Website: home-depot
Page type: customer-info-address
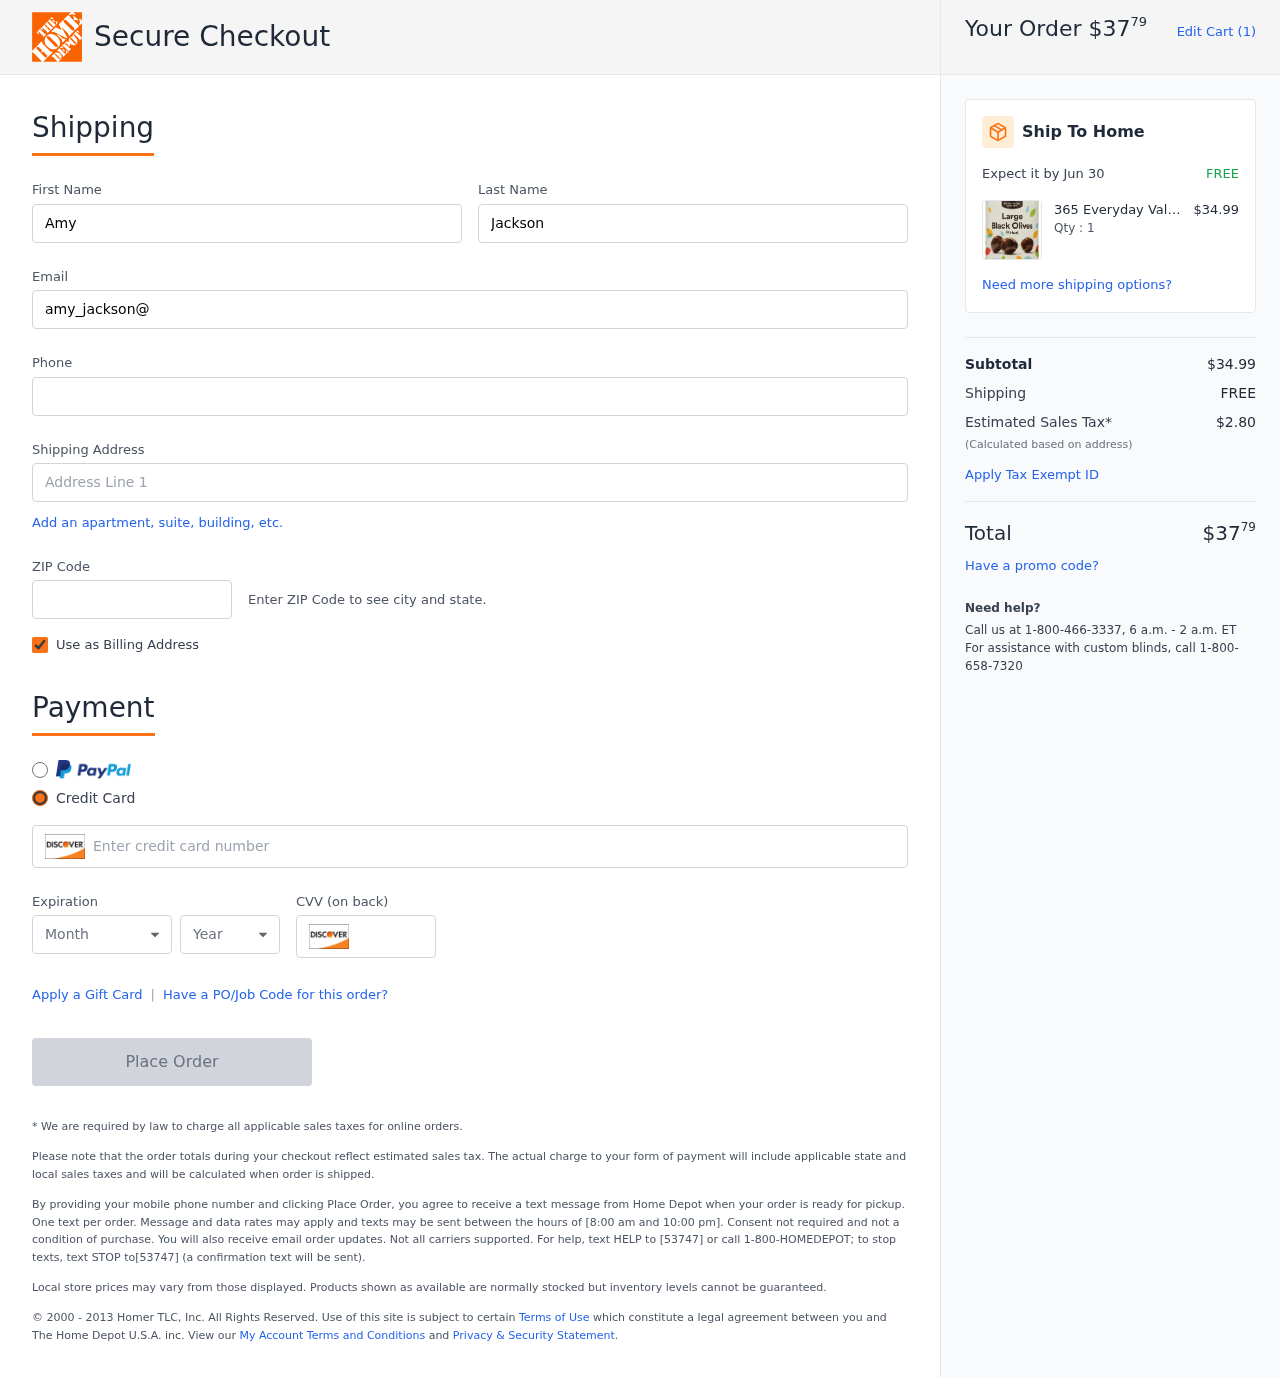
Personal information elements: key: PII_CARD_CVV
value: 199
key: PII_CARD_EXPIRY_MONTH
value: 07
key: PII_CARD_EXPIRY_YEAR
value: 30
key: PII_CARD_NUMBER
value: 6523 5588 9782 9158
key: PII_EMAIL
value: amy_jackson@hotmail.com
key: PII_FIRSTNAME
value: Amy
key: PII_LASTNAME
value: Jackson
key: PII_PHONE
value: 8074456758
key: PII_POSTCODE
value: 40571
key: PII_STREET
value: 69326 Matthew Forges Apt. 441
Product elements: key: PRODUCT1_BRAND
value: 365 Everyday Value
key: PRODUCT1_NAME
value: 365 Everyday Value, Pitted Black Olives, Large, 6 oz
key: PRODUCT1_PRICE
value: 34.99
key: PRODUCT1_QUANTITY
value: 1
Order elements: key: ORDER_TOTAL
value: $3779
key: ORDER_NUM_ITEMS
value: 1
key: ORDER_DELIVERY_DATE
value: Jun 30
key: ORDER_SUBTOTAL
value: $34.99
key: ORDER_SHIPPING_COST
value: FREE
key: ORDER_TAX
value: $2.80